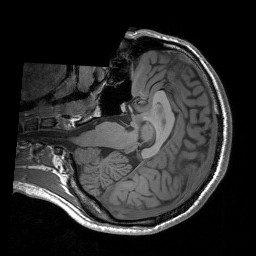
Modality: T1w
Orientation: axial
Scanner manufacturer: siemens
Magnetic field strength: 3 T